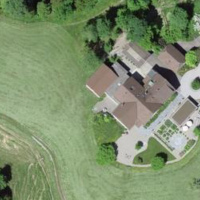
EUNIS habitat code: 24
Species observed at this site:
Knautia arvensis
Lapsana communis
Tanacetum parthenium